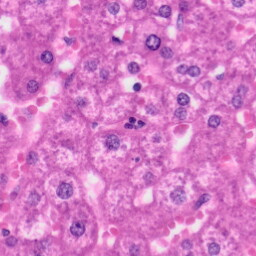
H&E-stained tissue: Liver